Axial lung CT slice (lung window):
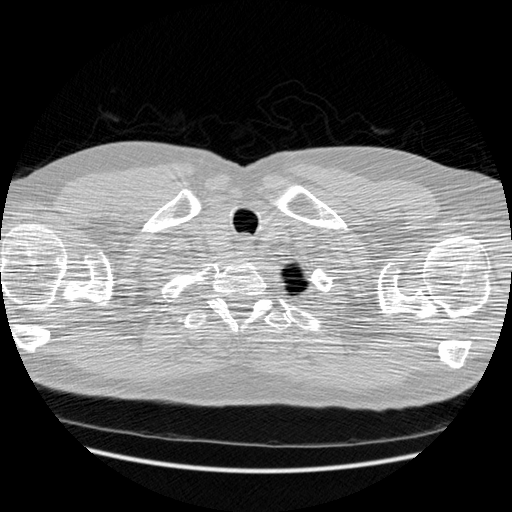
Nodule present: no